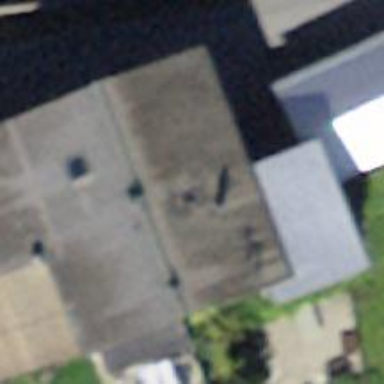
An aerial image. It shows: Building.